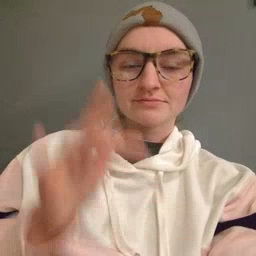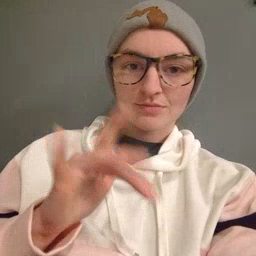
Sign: touch